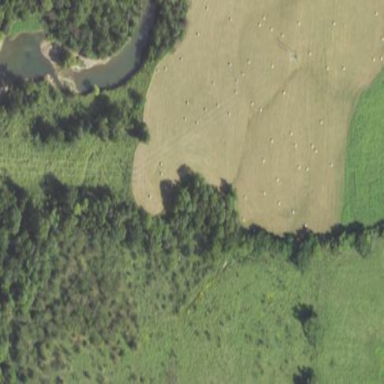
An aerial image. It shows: Agricultural meadow.